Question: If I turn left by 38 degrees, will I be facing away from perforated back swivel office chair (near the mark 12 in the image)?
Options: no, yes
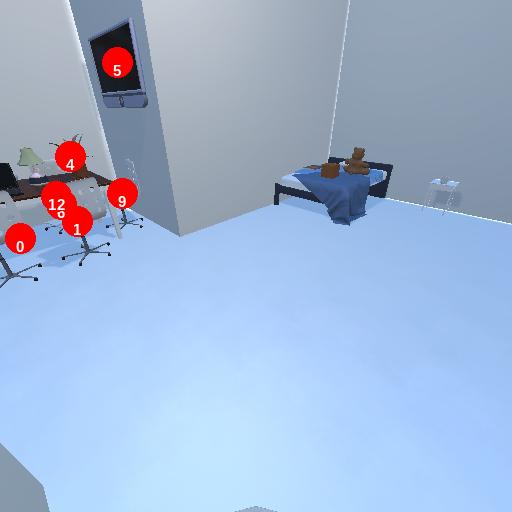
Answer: no